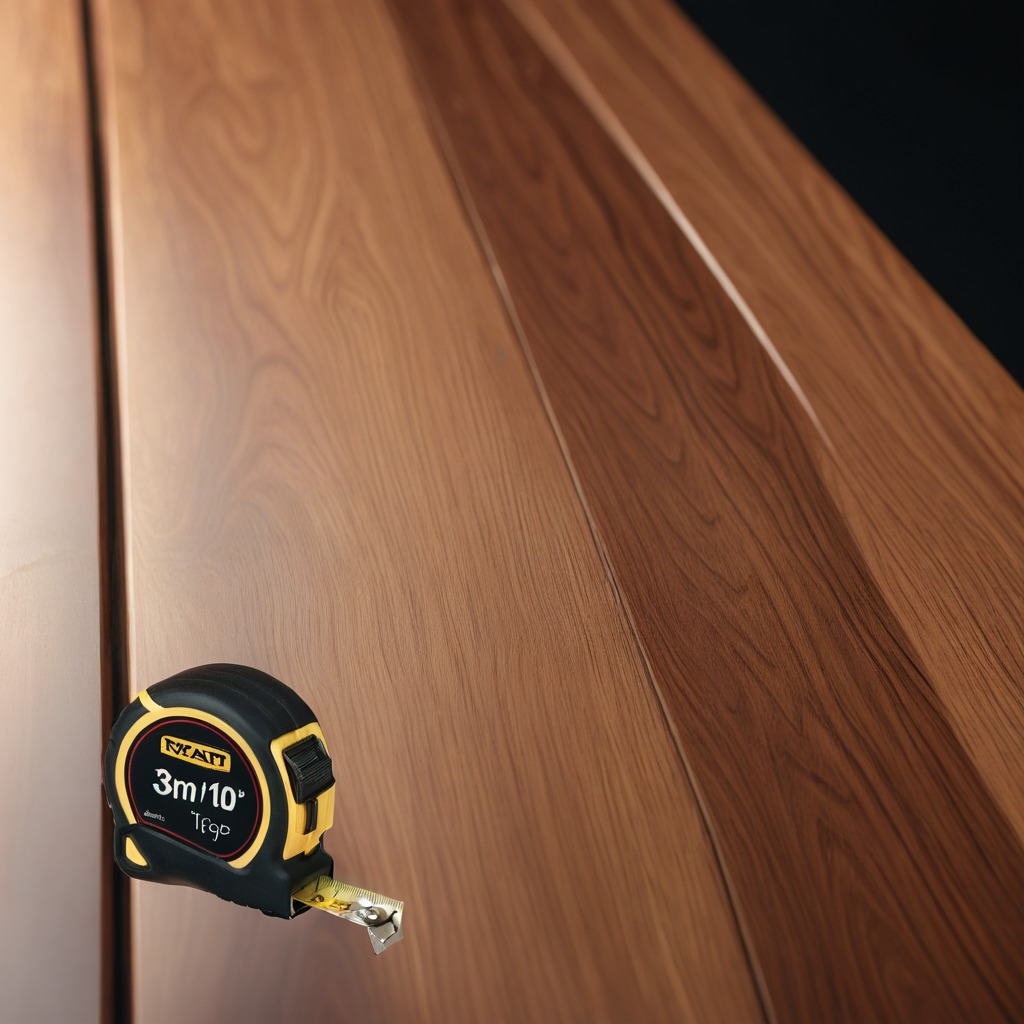
A measuring tape is lying on the wooden table in a carpentry studio.